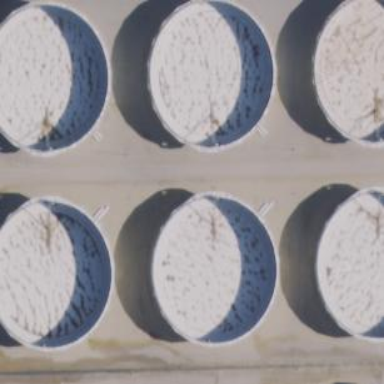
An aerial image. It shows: Storage tank which is man-made and housed in building.